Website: walmart
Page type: address-validator
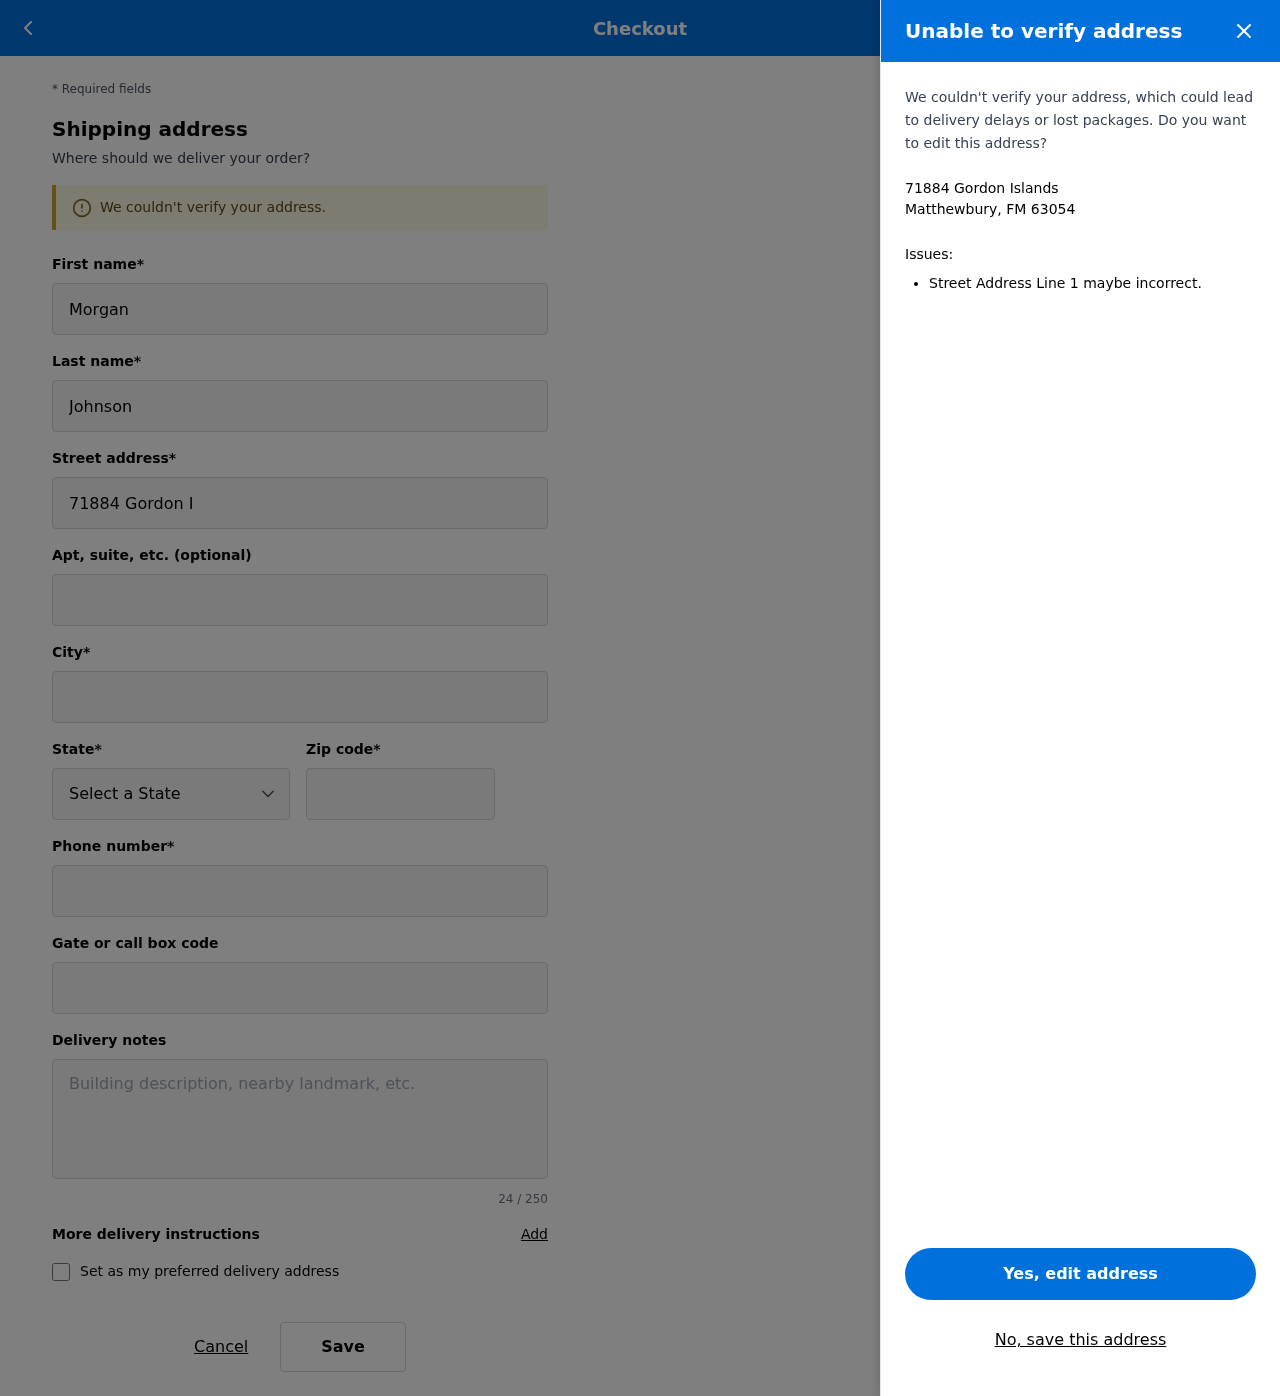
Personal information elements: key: PII_CITY_STATE_ZIP
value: Matthewbury, FM 63054
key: PII_DELIVERY_INSTRUCTIONS
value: Place behind screen door
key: PII_STATE_ABBR
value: FM
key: PII_STREET
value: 71884 Gordon Islands
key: PII_FIRSTNAME
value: Morgan
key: PII_LASTNAME
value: Johnson
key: PII_CITY
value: Matthewbury
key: PII_POSTCODE
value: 63054
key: PII_PHONE
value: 4749245776
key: PII_SECURITY_CODE
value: BN49